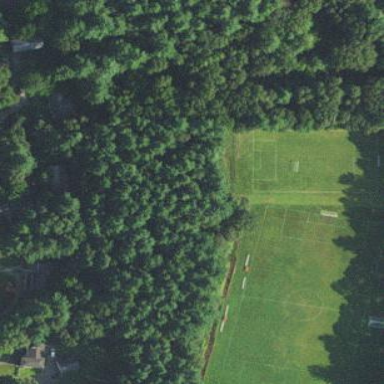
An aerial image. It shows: Pitch for leisure activities.